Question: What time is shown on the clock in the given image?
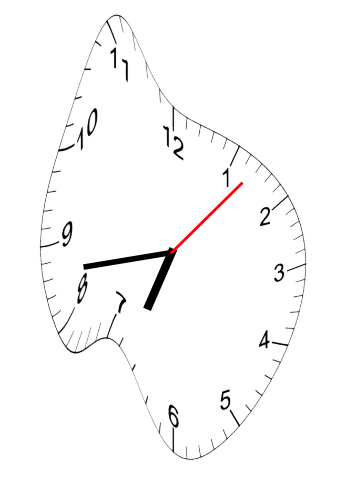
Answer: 06:43:07